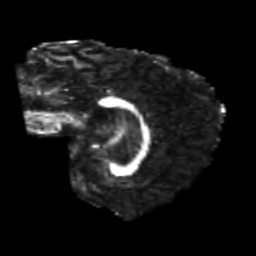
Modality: FA
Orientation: sagittal
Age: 24
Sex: male
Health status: healthy
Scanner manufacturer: philips
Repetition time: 7.386 s
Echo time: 0.08599 s